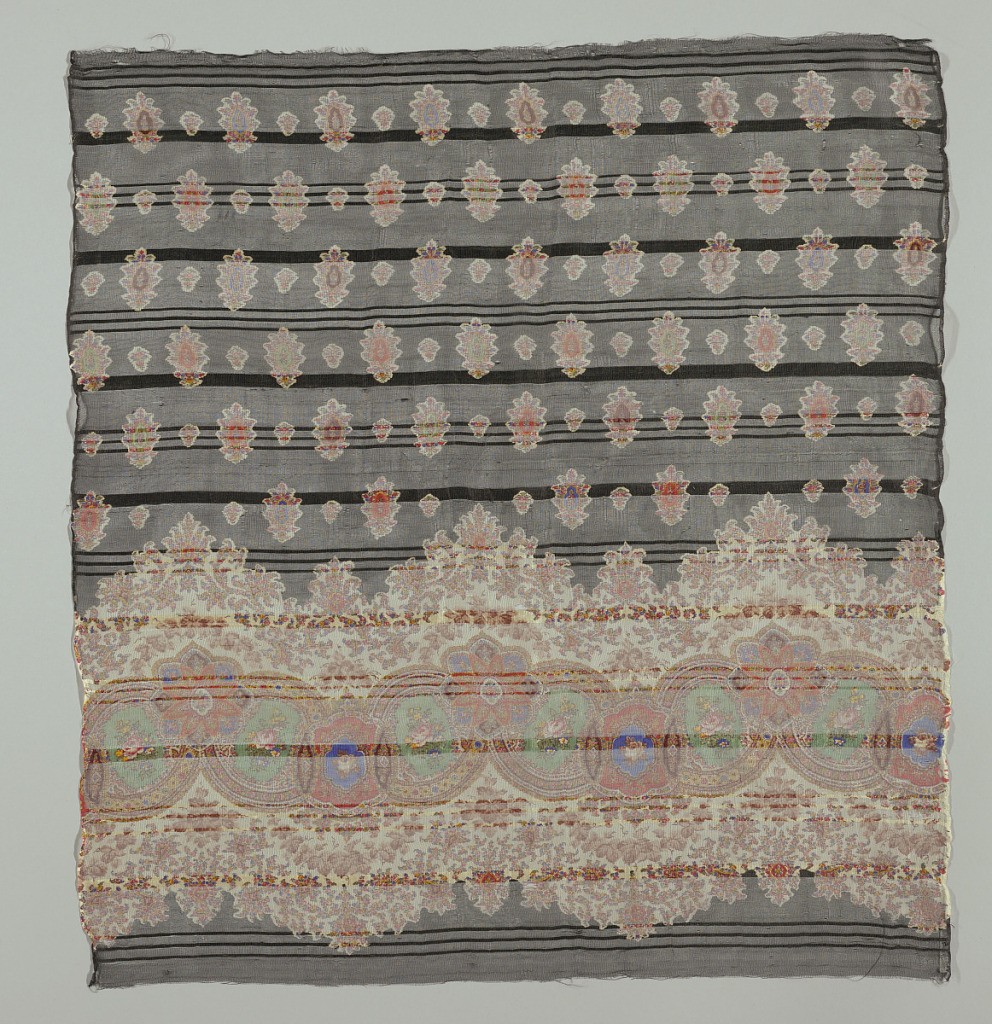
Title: Textile
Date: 1850–1900
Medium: silk Technique: gauze weave with narrow bands of printed plain weave
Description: Fragments from a pieced skirt of black gauze striped in black with areas of denser weave printed in an allover design of small stylized floral motifs and at the bottom, a wide border of small flowers and a row of large roundels enclosing roses and more. Fine, high quality printing with many bright colors.